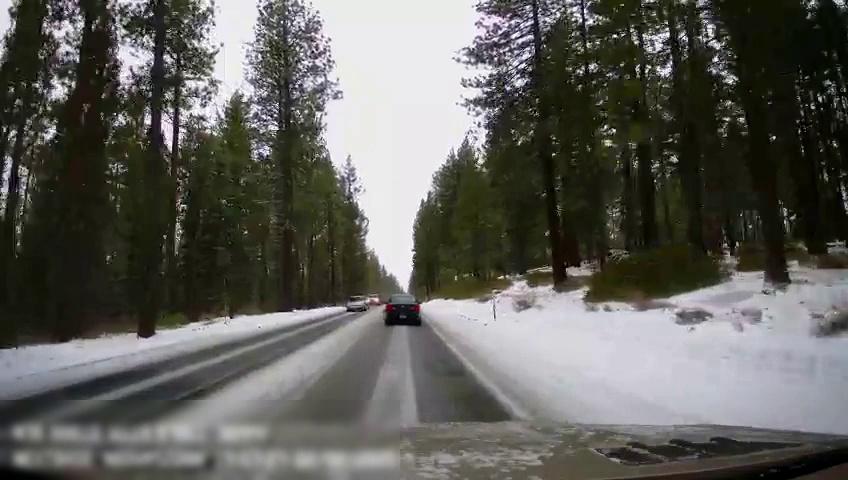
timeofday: Day
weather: Snowy
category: Drivable Space
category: Vehicles | Truck
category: Vehicles | Car
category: Vehicles | Car
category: Lanes | Current Lane